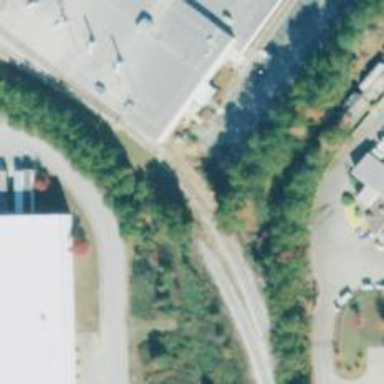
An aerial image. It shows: Railway spur service.